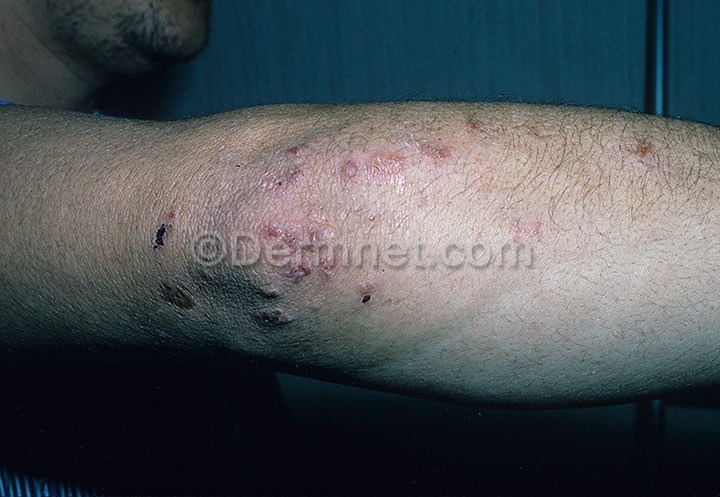
Disease: Bullous Disease Photos